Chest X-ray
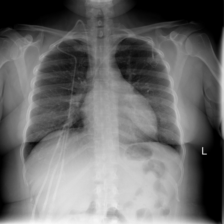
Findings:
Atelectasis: negative
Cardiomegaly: negative
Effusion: negative
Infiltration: negative
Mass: negative
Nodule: negative
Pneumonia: negative
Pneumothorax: negative
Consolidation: negative
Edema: negative
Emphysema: negative
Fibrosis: negative
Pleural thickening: negative
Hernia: negative